Breast ultrasound image
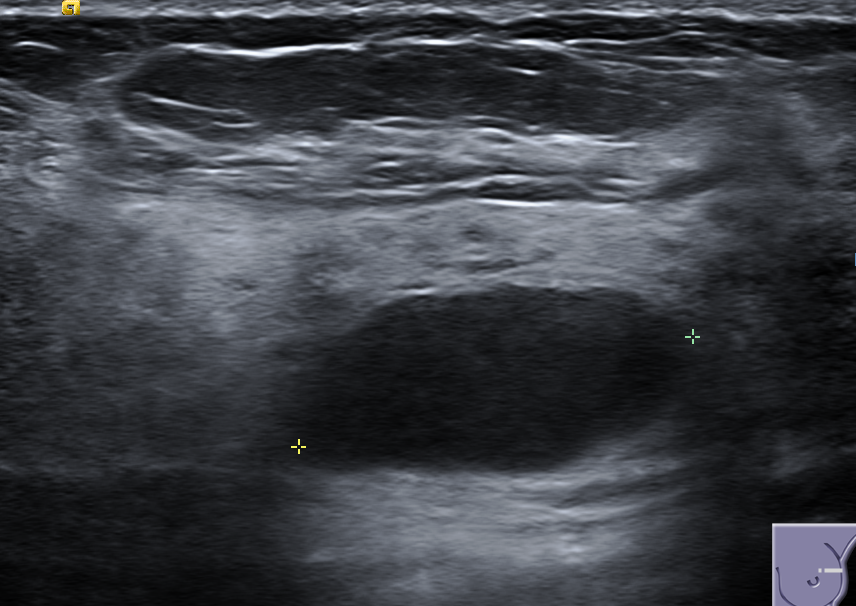
Diagnosis: benign